Question: I'm trying to create and event page from the data in my wordpress database.
The data are saved in 2 tables ($wp_posts and $wp_postmeta). After the INNER JOIN i need to PIVOT the table $wp_postmeta but after multiple tries i cannot figure out how to do it.
My Query is :
'''
SELECT
PO.ID,
PO.post_title,
PO.post_content,
PM.post_id,
PM.meta_key,
PM.meta_value
FROM $wp_posts PO
INNER JOIN $wp_postmeta PM ON PO.ID = PM.post_id
'''
I need to have the "meta_key" from the table $wp_postmeta to become column names then to be able to select meta_values

Thank you for your help with my query.
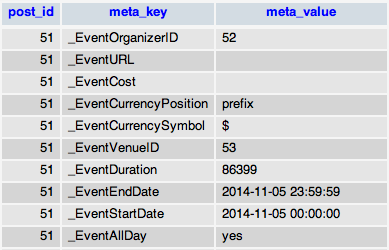
Answer: MySQL doesn't have the ability to run a pivot.. but you can fake a pivot.
# NOTE:
you need to know the number of rows you want to pivot.
# QUERY:
'''
SELECT
MAX(CASE meta_key WHEN '_EventOrganizerID' THEN meta_value END )AS _EventOrganizerID,
MAX(CASE meta_key WHEN '_EventURL' THEN meta_value END )AS _EventURL,
MAX(CASE meta_key WHEN '_EventCost' THEN meta_value END )AS _EventCost,
MAX(CASE meta_key WHEN '_EventCurrencyPosition' THEN meta_value END )AS _EventCurrencyPosition,
MAX(CASE meta_key WHEN '_EventCurrencySymbol' THEN meta_value END)AS _EventCurrencySymbol,
MAX(CASE meta_key WHEN '_EventVenueID' THEN meta_value END )AS _EventVenueID,
MAX(CASE meta_key WHEN '_EventDuration' THEN meta_value END )AS _EventDuration,
MAX(CASE meta_key WHEN '_EventEndDate' THEN meta_value END )AS _EventEndDate,
MAX(CASE meta_key WHEN '_EventStartDate' THEN meta_value END )AS _EventStartDate,
MAX(CASE meta_key WHEN '_EventAllDay' THEN meta_value END )AS _EventAllDay
FROM
( SELECT
PO.ID,
PO.post_title,
PO.post_content,
PM.post_id,
PM.meta_key,
PM.meta_value
FROM $wp_posts PO
INNER JOIN $wp_postmeta PM ON PO.ID = PM.post_id
) t
GROUP BY post_id
'''
# ANOTHER NOTE:
if you want to select the meta_values from this query.. as it not just pivot the result but actually select specific stuff you can select from this query like I did to pivot it.